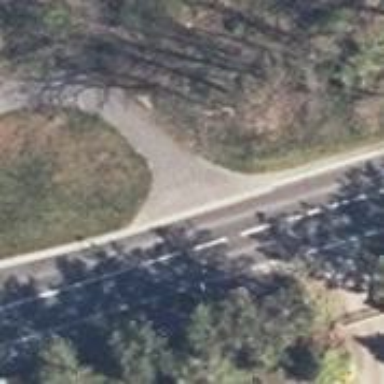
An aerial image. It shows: Secondary road with asphalt surface.